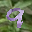
Label: 9